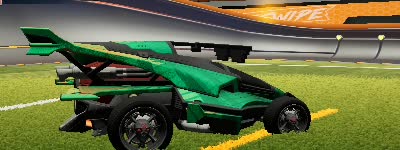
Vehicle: aftershock